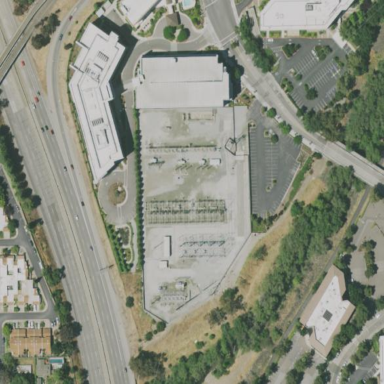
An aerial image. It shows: Power substation.